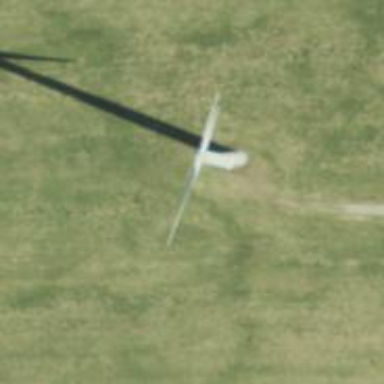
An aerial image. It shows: Wind generator in the form of horizontal axis wind turbine.